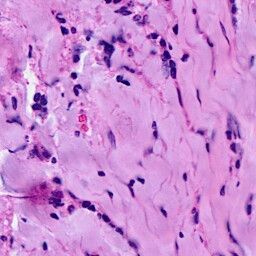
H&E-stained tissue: Breast